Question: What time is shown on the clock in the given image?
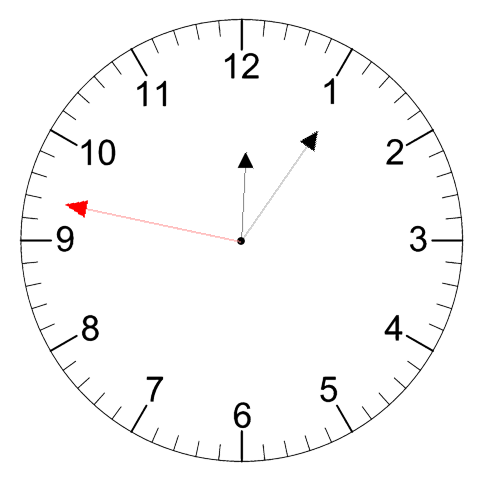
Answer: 12:05:47